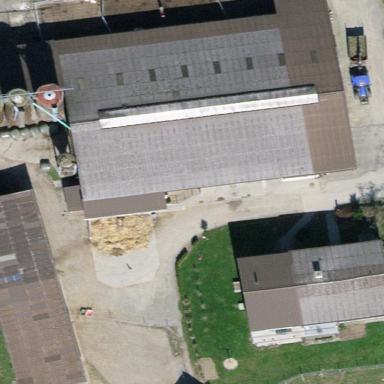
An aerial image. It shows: Farmyard area.